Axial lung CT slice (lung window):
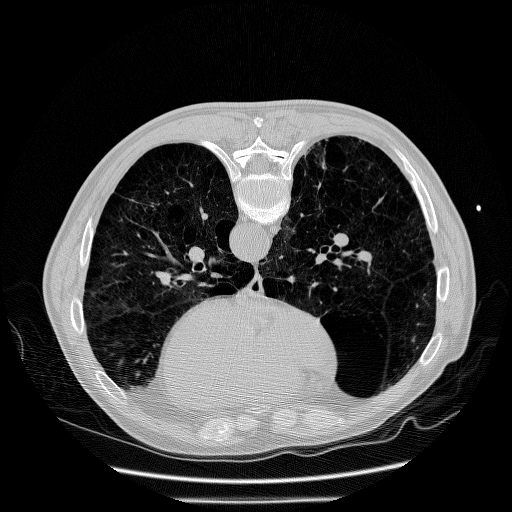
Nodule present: no